Question: I have an expression that changes the background color of a row based on an active status of "Active". Everything works well except that other cells with a value of 0 get set to my inactive color. So if I am setting my conditional based on the word "Active" then why are the cells on active rows with a 0 value getting set as well?

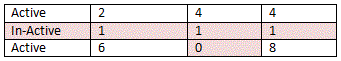
Answer: I am still unsure why this was happening but, I fixed it by adding a conditional on my grouping column. It looked for a 0 value and set my background to Nothing. This was done at the row level already but had no affect. I had to set the column also for it to work.